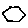
Label: hexagon